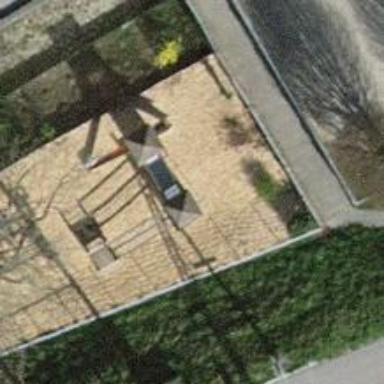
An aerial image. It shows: Playground structure.